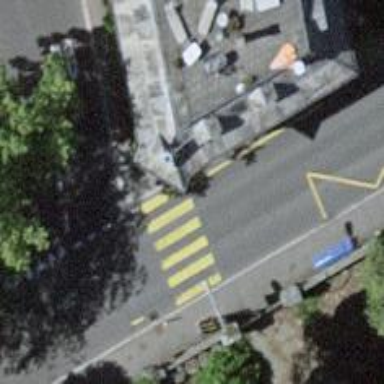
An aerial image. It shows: Kerb serving as barrier.